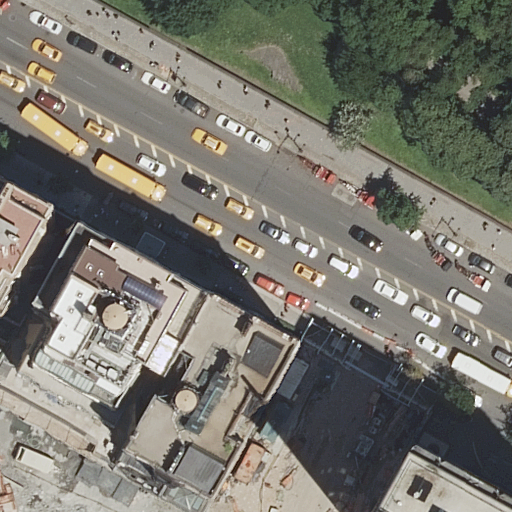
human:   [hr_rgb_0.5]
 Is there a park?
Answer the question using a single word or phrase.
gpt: yes

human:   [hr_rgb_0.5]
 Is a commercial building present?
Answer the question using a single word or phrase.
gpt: no

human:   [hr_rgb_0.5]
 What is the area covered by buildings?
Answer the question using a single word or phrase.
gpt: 5799m2

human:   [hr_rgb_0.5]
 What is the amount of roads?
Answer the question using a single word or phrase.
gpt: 3

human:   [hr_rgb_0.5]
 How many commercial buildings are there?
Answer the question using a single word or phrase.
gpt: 0

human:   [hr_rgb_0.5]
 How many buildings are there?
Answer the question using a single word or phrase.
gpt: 5

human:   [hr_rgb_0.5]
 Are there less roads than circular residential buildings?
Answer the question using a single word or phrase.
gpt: no

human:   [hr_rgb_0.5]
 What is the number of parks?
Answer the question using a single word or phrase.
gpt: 1

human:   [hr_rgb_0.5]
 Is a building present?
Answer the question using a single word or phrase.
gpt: yes

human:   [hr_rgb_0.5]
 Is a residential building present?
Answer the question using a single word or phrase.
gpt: yes

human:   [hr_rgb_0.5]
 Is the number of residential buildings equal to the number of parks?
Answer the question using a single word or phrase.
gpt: no

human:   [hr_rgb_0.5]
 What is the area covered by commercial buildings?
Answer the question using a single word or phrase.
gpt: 0m2

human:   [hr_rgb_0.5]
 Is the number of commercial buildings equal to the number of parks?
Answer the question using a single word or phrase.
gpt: no

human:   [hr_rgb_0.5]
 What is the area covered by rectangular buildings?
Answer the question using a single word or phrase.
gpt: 557m2

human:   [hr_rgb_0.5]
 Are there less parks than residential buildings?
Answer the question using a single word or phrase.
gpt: yes

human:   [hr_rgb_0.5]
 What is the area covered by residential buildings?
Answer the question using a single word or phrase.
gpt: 5656m2

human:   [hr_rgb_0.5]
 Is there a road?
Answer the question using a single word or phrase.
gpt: yes

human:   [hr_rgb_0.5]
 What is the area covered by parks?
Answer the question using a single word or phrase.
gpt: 222m2

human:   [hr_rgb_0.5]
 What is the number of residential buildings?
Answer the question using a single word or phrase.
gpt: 4

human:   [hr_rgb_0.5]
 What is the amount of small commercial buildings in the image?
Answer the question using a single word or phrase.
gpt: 0

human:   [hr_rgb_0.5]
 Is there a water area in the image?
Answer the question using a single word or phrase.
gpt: no

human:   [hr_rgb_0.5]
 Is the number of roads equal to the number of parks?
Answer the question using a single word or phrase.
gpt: no

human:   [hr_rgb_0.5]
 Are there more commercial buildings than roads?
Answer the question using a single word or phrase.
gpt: no

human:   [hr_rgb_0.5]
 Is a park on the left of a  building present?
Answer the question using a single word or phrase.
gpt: yes

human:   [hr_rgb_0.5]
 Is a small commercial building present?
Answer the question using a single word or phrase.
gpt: no

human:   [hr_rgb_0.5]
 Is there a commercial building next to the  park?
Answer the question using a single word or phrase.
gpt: no

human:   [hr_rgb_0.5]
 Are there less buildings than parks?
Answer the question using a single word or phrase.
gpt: no

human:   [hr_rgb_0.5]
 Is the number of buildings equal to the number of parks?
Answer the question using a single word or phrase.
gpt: no

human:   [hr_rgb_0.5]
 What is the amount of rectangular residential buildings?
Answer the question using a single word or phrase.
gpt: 1

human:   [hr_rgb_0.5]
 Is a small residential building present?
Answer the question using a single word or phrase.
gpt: no

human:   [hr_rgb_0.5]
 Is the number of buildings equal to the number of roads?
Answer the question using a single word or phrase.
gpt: no

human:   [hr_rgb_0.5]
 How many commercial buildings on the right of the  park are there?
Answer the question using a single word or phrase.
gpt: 0

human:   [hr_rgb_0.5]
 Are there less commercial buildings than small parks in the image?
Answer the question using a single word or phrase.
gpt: no

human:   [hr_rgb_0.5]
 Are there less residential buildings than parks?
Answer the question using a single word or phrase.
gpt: no

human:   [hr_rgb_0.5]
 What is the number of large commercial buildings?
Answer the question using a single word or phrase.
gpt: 0

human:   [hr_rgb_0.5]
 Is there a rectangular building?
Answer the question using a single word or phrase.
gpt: yes

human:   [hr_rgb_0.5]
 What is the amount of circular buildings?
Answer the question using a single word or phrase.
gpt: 0

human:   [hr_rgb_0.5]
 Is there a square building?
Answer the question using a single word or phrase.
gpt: no

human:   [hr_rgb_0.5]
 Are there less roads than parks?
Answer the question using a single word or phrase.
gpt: no

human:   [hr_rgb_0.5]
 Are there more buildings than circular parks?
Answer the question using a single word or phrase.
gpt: yes

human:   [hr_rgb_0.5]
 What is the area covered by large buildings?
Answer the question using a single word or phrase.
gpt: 5242m2

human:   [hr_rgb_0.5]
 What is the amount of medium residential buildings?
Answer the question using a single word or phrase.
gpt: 1

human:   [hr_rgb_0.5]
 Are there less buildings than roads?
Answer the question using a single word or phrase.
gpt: no

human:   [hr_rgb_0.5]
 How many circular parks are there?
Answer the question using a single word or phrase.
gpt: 0

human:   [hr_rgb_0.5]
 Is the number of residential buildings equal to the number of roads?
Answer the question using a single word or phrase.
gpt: no

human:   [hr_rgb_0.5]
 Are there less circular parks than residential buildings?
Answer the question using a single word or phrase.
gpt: yes

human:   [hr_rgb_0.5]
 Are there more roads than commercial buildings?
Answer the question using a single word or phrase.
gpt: yes

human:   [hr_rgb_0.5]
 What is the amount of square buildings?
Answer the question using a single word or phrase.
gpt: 0

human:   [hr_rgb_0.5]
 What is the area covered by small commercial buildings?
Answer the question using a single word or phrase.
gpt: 0m2

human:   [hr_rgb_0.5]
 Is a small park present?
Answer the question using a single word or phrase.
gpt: no

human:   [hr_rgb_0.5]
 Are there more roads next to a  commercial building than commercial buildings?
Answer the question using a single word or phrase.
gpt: no

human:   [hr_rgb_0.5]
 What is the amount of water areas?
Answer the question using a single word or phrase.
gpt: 0

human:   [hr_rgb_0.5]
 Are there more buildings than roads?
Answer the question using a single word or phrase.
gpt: yes

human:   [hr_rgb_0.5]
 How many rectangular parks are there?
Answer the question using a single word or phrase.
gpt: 1

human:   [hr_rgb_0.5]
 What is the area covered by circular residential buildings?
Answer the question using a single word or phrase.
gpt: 0m2

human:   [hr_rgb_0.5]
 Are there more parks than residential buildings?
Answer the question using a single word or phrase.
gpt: no

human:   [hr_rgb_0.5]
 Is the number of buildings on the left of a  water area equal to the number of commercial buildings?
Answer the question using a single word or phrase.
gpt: yes

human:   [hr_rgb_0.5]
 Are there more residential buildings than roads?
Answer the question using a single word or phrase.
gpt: yes

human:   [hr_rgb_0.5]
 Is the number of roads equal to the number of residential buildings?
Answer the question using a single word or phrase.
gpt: no

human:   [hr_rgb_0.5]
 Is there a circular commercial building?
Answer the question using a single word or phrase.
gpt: no

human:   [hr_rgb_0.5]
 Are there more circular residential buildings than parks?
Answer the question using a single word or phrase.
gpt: no

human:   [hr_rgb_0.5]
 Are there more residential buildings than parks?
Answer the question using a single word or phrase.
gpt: yes

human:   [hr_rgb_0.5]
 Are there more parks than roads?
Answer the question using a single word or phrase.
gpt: no

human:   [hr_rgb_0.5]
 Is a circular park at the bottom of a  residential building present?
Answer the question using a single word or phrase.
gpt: no